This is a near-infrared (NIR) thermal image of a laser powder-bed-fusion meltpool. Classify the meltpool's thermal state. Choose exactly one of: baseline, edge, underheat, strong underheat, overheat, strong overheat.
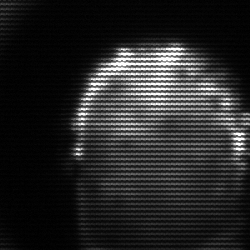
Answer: baseline